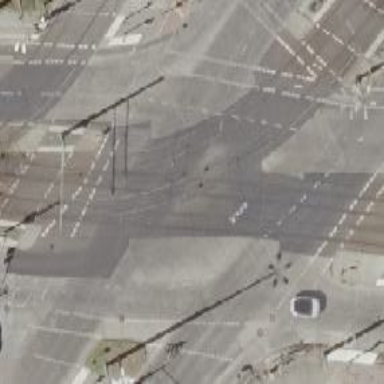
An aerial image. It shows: Tram level crossing on the railway.